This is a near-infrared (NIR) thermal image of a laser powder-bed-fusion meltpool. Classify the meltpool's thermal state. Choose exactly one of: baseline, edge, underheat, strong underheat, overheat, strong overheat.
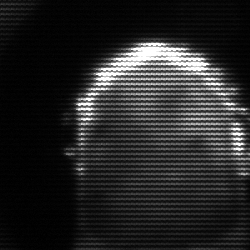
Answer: baseline